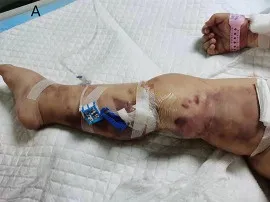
Symmetrical large purpura on the patient's limbs.
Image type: medical_photograph (skin_photograph)